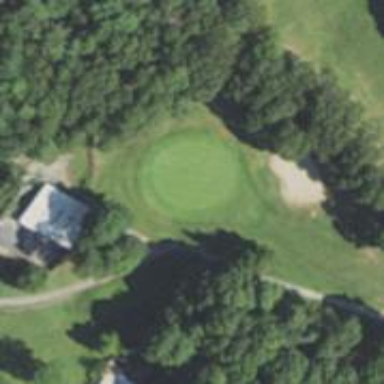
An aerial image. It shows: Golf hole.